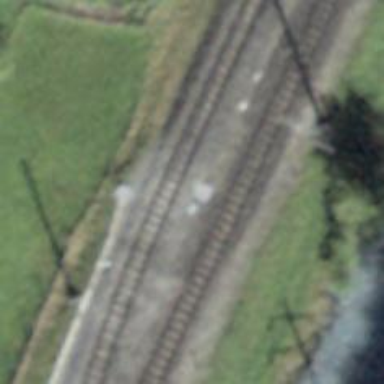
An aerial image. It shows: Narrow-gauge railway track with one electrified contact line.